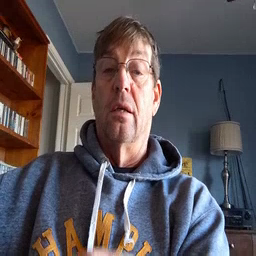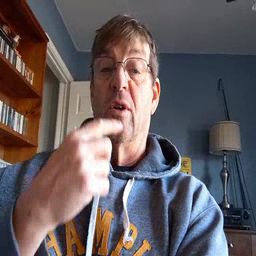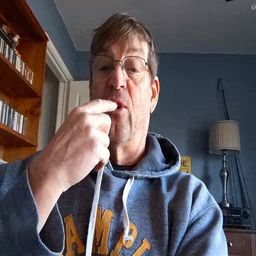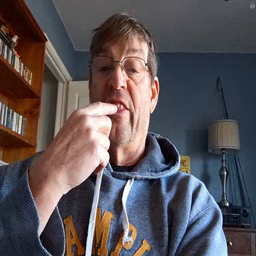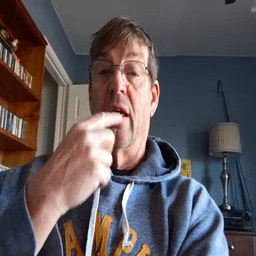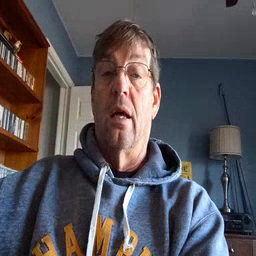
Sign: tooth